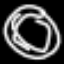
Label: donut